Question: I am mapping my university and they provide a .csv file with a list of all of the buildings on campus. Which includes information like Building #, Name, Code, Street address, Street coordinate ect.
I want to read the values from this file to create a 'NSArray' of 'Building' objects.
This is how the file is formatted, how would I go about doing this?

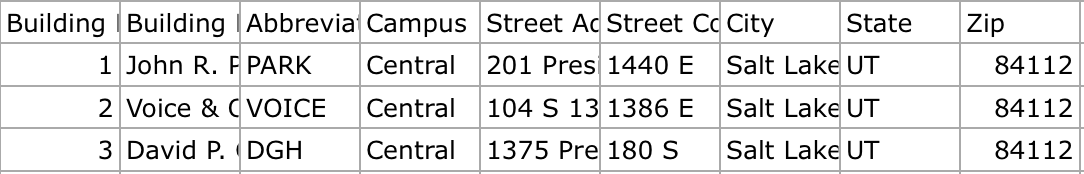
Answer: Load the csv into a 'NSString'.
'''
NSString *path = [[NSBundle mainBundle] pathForResource:@"filename"
ofType:@"csv"];
NSStringEncoding encoding = 0;
NSError *error = nil;
NSString *csvString = [NSString stringWithContentsOfFile:path
usedEncoding:&encoding
error:&error];
'''
Parse it with your preferred method, I use an open source library, 'CHCSVParser' <URL>
'''
NSArray *fields = [csvString CSVComponents]; // you need to import "CHCSVParser.h"
'''